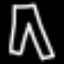
Label: pants